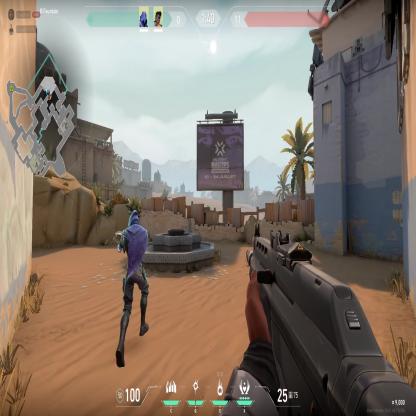
Label: teammate